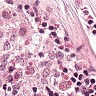
Metastatic tissue present: no